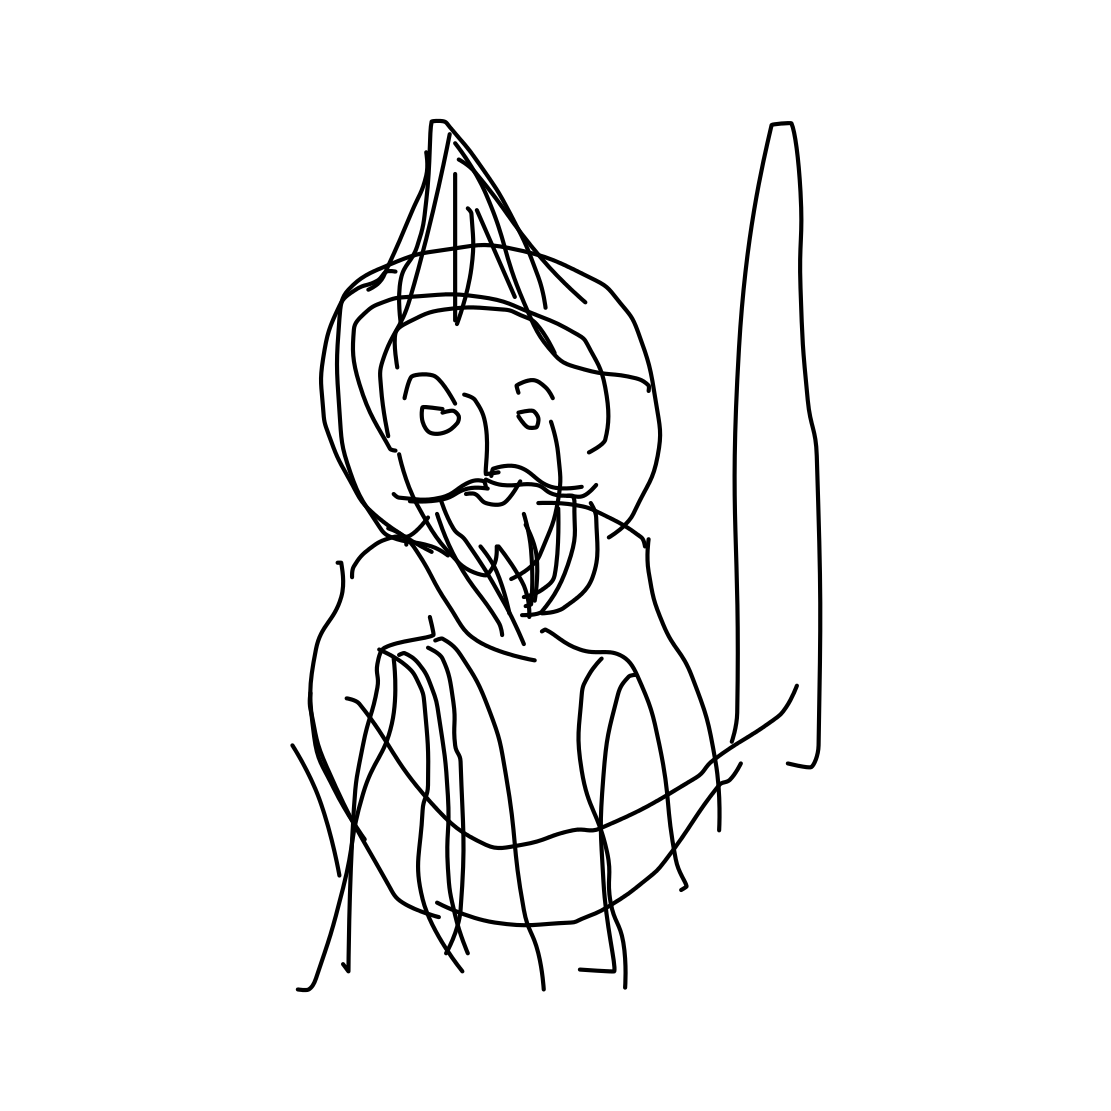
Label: santa claus